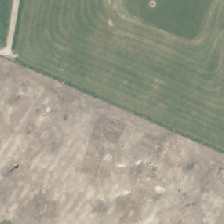
Land cover: high_producing_grassland